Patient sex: M
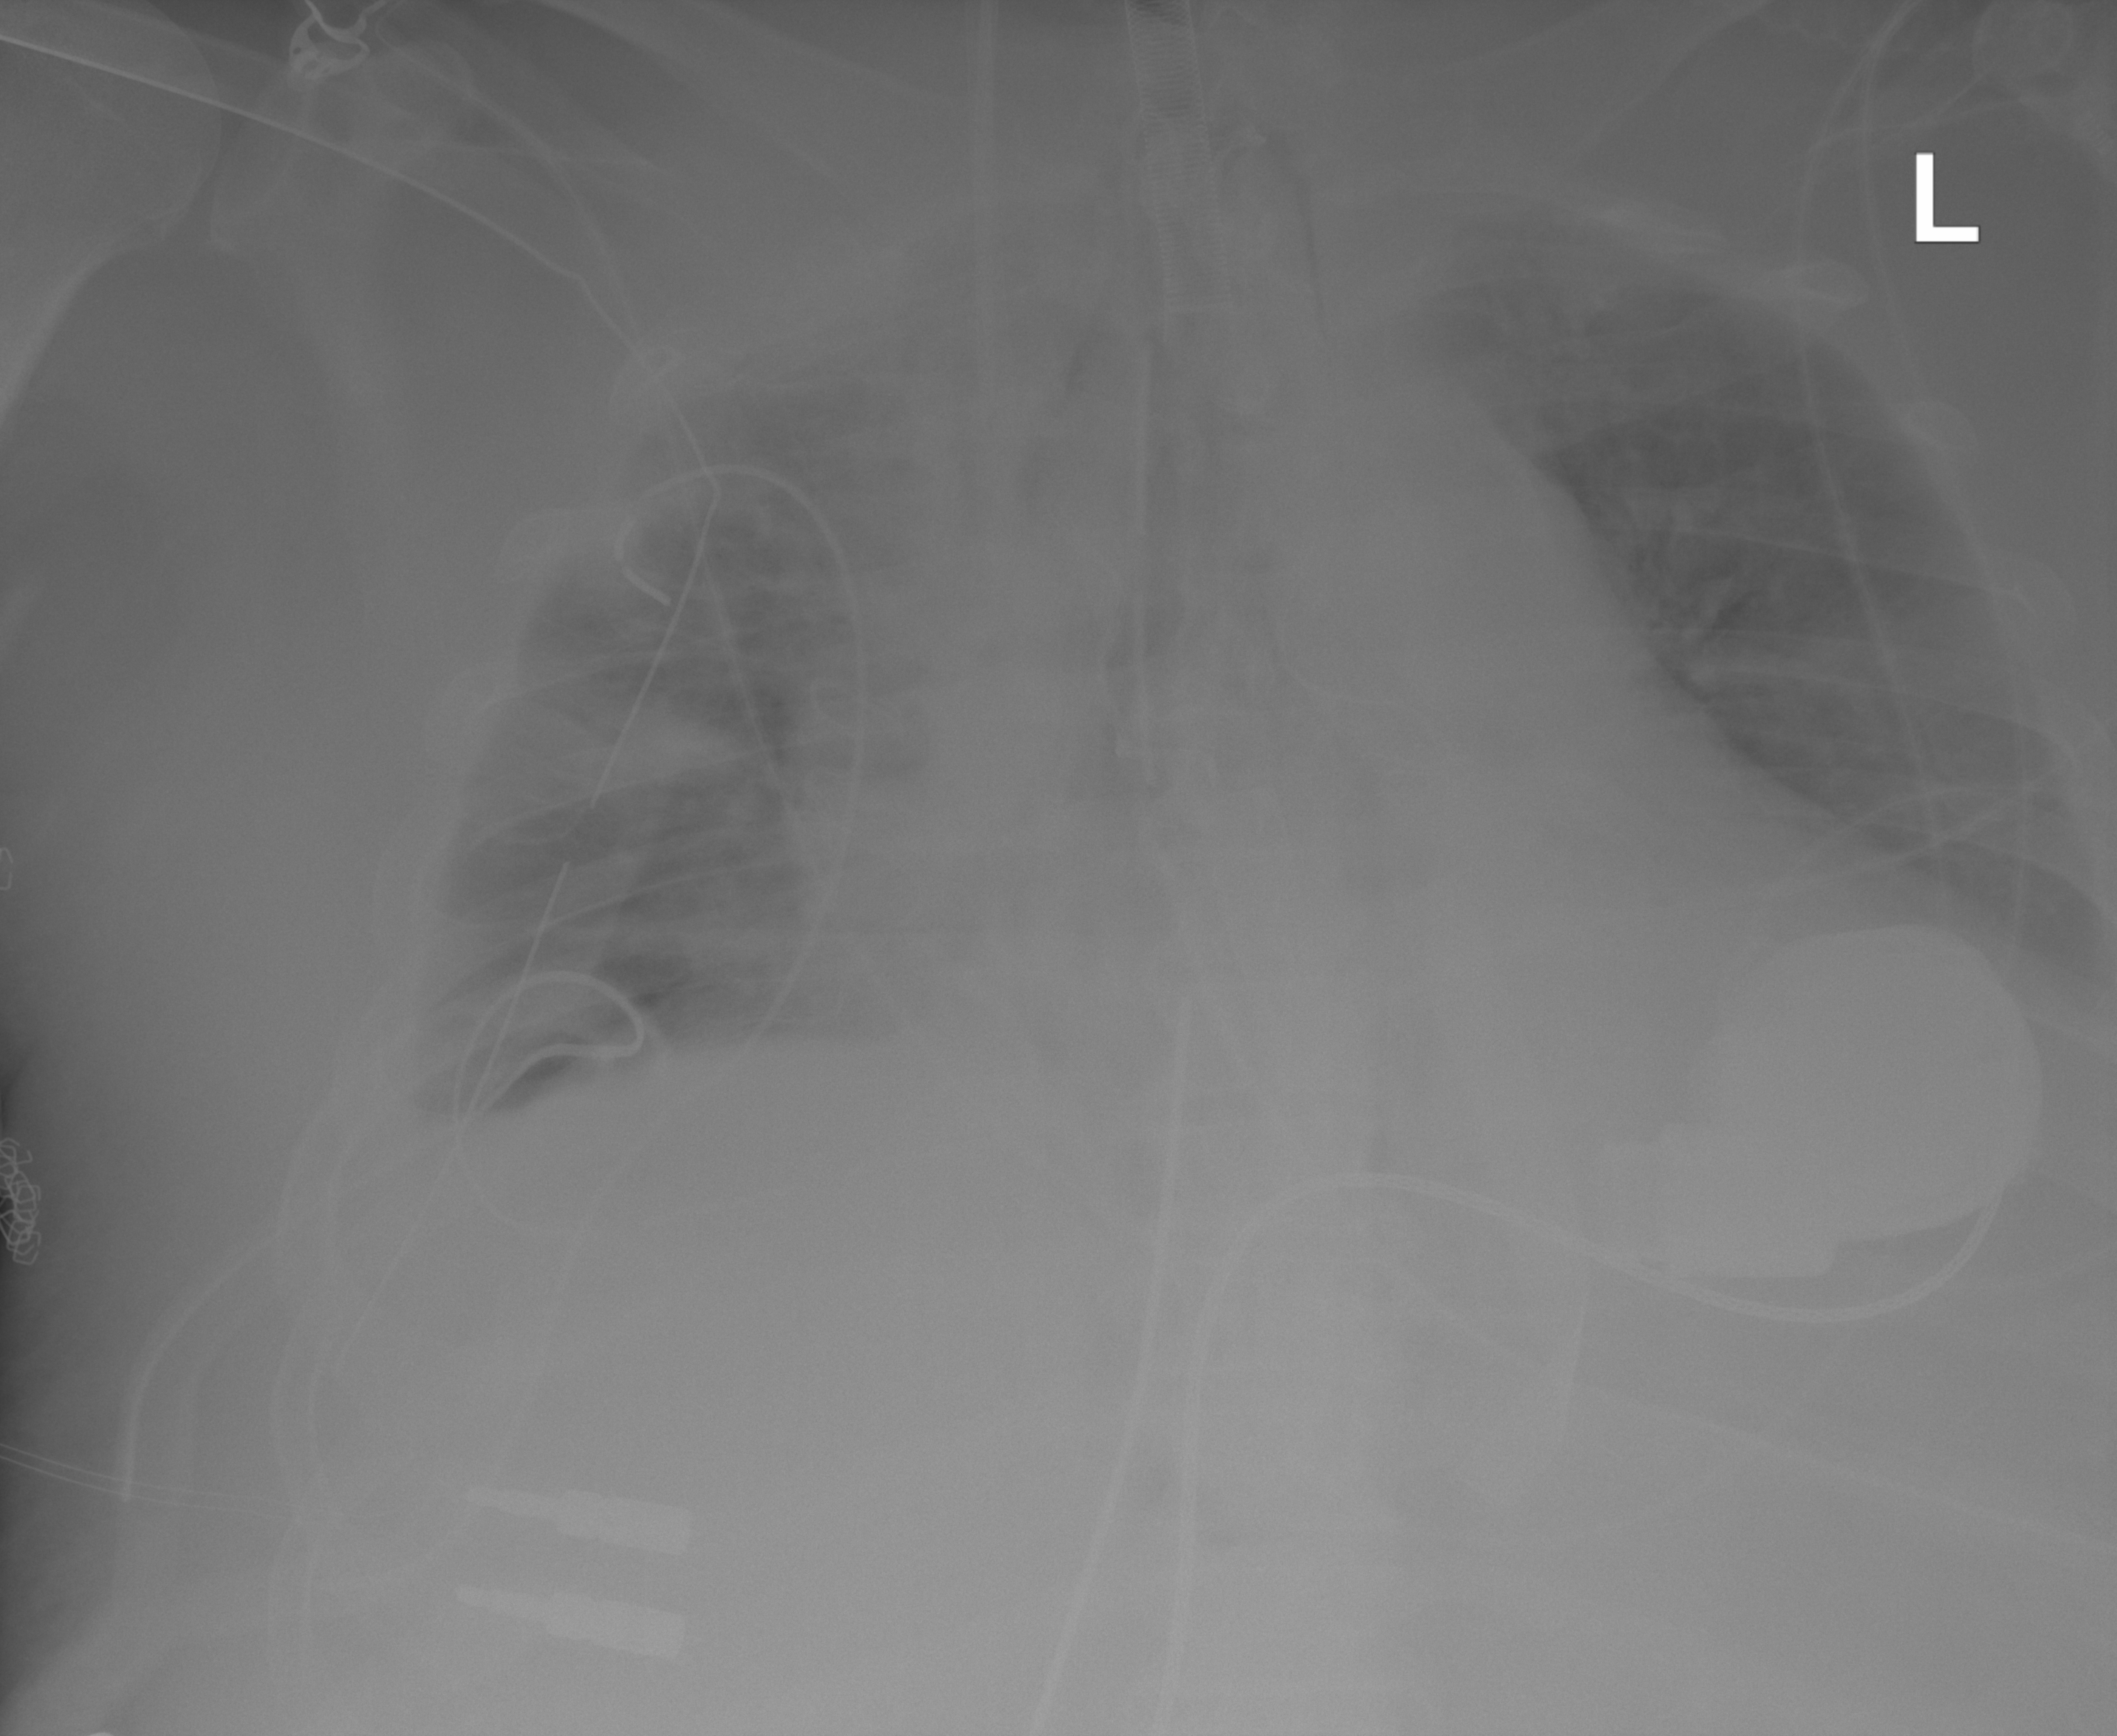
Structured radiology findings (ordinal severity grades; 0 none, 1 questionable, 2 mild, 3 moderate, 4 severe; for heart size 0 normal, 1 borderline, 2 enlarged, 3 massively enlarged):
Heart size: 2
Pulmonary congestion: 2
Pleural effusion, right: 2
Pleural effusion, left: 0
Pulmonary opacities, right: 2
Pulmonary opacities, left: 2
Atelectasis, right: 2
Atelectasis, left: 2